Question: How to i know my apps perfomance and page loding ratings in Insights.
i referred <URL> tutorial,
through that i used following methods in my code,
'FB.Canvas.setDoneLoading' , 'FB.Canvas.Prefetcher.addStaticResource' and
'FB.Canvas.Prefetcher.setCollectionMode'.
My Code:
'''
<div id="fb-root"></div>
<script type="text/javascript">
window.fbAsyncInit = function() {
FB.init({ appId: '*****', cookie: true, xfbml: true, oauth: true });
FB.Canvas.Prefetcher.setCollectionMode(FB.Canvas.Prefetcher.COLLECT_AUTOMATIC);
FB.Canvas.Prefetcher.addStaticResource("http://example.com/fb/js/fb.js");
FB.Canvas.Prefetcher.addStaticResource("http://example.com/fb/css/fb.css");
FB.Canvas.Prefetcher.addStaticResource("http://example.com/fb/css/style.css");
FB.Canvas.setDoneLoading();
};
</script>
<script type="text/javascript" src="//connect.facebook.net/en_US/all.js"></script>
'''
when i see in insight dashboard it showing like,

is there any wrong.. why its not showing... have i call that methods in correct place..?
thanks in advance..
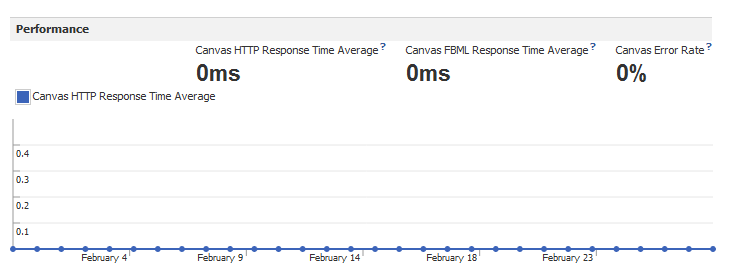
Answer: Have you tried the Graph API Explorer to ensure that they're working in that respect?
<URL>
Use the dropdown at the top right to select your application (you should be logged in as the owner of the app you want to test); your selection will replace the &path=nnn in the input field to the right of the GET request in the explorer.
Make sure that you're not getting an error response from Facebook. This is how I've checked my prefetch methods; I haven't used the insights dashboard yet.